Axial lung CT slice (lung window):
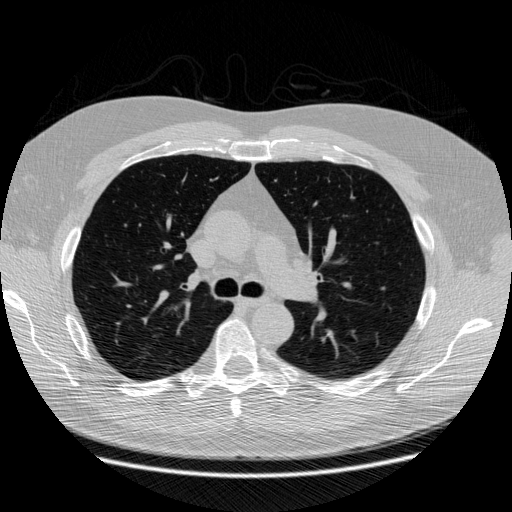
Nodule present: no